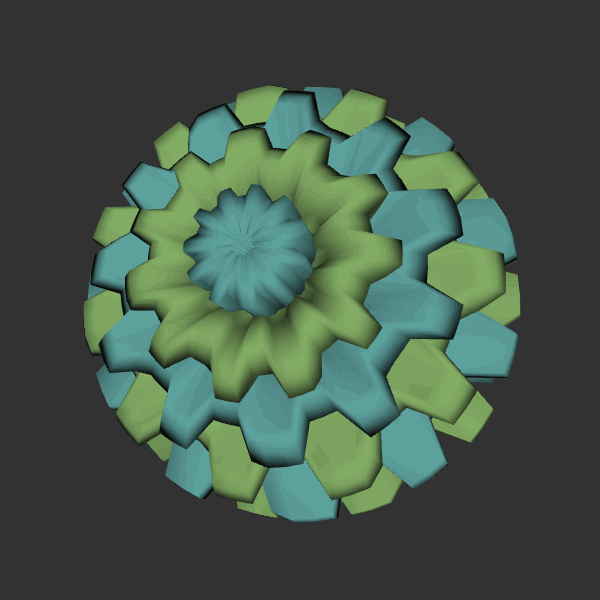
Background: dark